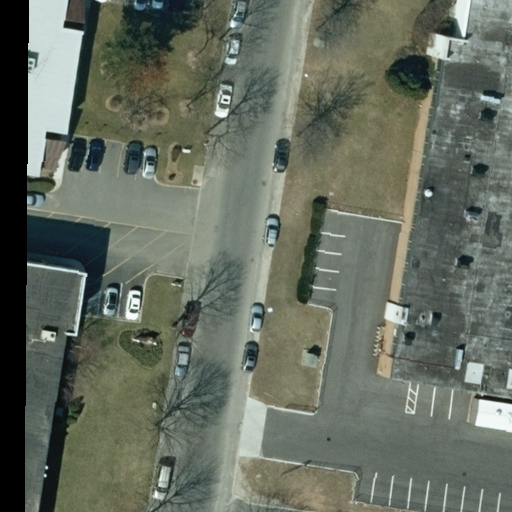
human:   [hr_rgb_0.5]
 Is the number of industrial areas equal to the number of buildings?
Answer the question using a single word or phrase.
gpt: no

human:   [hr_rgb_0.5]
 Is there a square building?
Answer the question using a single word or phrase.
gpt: no

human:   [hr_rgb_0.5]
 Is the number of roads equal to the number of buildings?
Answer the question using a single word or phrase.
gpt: no

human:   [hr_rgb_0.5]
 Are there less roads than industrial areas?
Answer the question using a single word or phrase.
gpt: no

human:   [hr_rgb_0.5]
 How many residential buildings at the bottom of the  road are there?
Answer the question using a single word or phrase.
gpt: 0

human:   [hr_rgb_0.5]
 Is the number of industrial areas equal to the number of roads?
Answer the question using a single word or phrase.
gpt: yes

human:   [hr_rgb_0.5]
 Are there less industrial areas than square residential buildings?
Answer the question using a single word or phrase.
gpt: no

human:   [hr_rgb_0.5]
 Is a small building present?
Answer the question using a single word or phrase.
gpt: yes

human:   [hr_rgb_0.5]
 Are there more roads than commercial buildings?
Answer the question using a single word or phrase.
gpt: no

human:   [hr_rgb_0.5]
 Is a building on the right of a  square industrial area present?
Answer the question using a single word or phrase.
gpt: no

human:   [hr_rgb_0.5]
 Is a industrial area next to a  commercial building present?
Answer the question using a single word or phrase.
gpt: yes

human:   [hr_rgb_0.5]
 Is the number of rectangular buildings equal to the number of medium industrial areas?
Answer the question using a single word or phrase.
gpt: no

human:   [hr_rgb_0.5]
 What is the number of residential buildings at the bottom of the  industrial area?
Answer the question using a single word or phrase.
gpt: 0

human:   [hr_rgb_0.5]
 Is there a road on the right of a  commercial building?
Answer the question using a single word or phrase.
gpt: yes

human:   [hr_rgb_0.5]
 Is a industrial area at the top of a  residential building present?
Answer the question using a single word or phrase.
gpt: no

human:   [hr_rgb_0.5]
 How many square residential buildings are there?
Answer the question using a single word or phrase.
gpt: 0

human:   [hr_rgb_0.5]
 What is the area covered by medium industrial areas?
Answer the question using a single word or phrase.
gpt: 0m2

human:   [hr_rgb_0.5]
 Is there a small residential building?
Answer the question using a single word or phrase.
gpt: no

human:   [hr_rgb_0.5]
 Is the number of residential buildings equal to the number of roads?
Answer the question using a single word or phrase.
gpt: no

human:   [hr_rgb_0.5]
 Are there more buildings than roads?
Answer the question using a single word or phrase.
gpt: yes

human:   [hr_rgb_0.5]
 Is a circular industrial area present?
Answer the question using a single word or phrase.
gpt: no

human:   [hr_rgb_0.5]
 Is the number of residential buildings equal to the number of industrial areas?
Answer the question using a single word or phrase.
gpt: no

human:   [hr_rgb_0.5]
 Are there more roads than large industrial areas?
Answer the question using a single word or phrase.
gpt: no

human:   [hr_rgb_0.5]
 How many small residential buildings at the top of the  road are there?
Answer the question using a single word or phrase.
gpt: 0

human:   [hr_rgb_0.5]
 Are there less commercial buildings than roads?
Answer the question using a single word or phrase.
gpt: no

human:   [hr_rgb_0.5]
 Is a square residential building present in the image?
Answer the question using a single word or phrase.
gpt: no

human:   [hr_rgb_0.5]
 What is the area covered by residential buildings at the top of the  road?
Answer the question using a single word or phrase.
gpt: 0m2

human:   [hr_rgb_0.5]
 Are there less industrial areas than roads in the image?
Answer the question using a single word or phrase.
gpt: no

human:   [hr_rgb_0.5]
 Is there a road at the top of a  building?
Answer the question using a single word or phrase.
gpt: no

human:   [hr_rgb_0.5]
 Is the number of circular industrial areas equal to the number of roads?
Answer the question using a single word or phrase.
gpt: no

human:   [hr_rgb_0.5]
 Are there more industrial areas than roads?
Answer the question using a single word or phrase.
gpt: no

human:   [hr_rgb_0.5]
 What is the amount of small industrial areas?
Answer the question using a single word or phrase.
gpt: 0

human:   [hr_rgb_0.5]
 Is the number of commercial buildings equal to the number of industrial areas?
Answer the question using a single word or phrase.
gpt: no

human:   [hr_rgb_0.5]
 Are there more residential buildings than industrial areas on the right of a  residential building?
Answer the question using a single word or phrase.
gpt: no

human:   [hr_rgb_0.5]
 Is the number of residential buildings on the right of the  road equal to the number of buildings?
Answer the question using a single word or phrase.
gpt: no

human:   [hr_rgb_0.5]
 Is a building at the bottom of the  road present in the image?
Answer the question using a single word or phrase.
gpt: yes